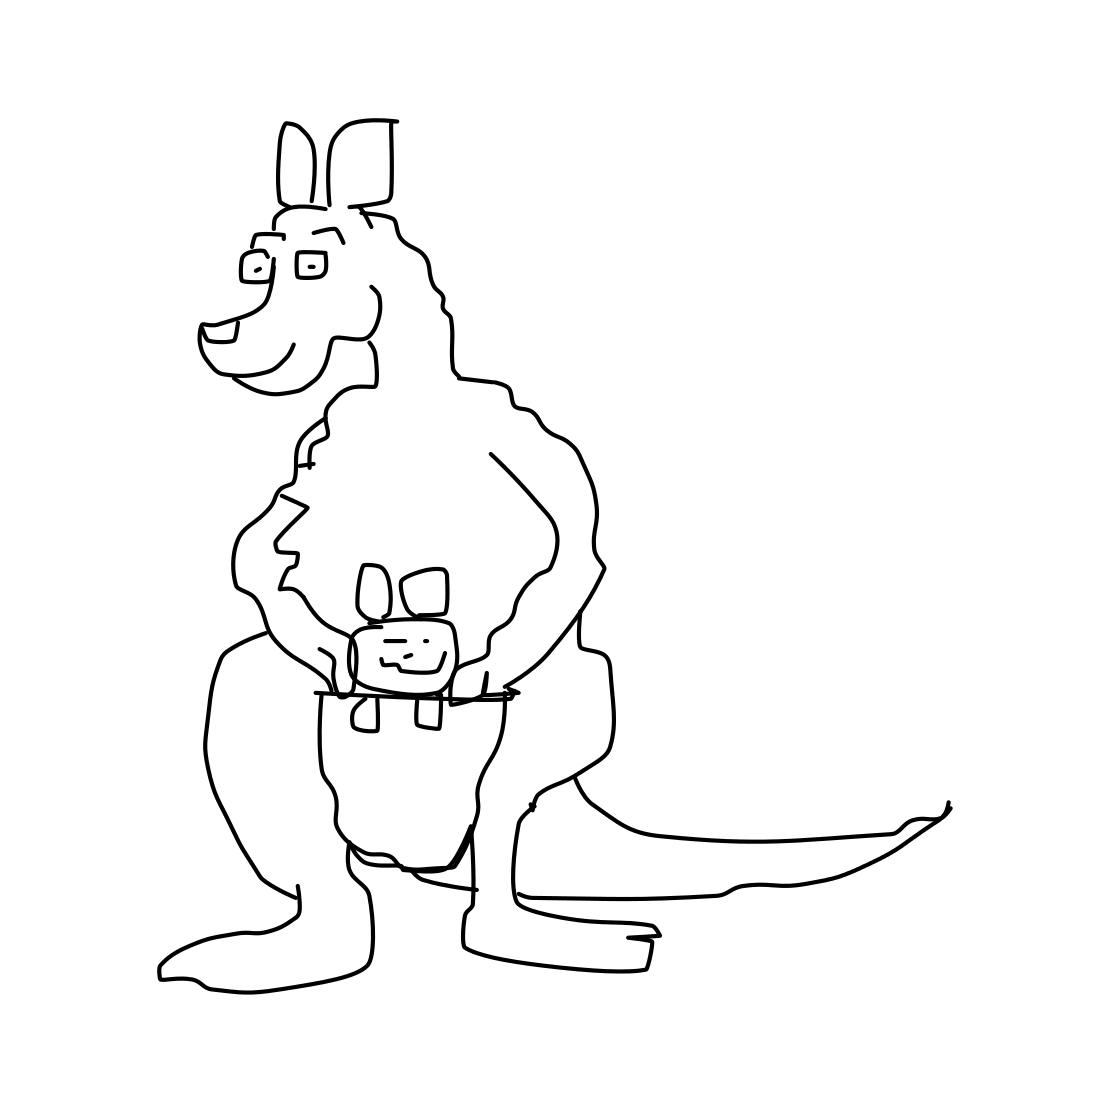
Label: kangaroo